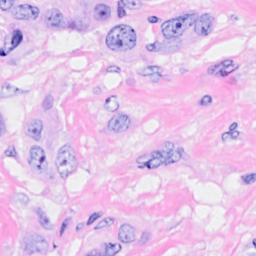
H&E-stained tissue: Breast